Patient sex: F
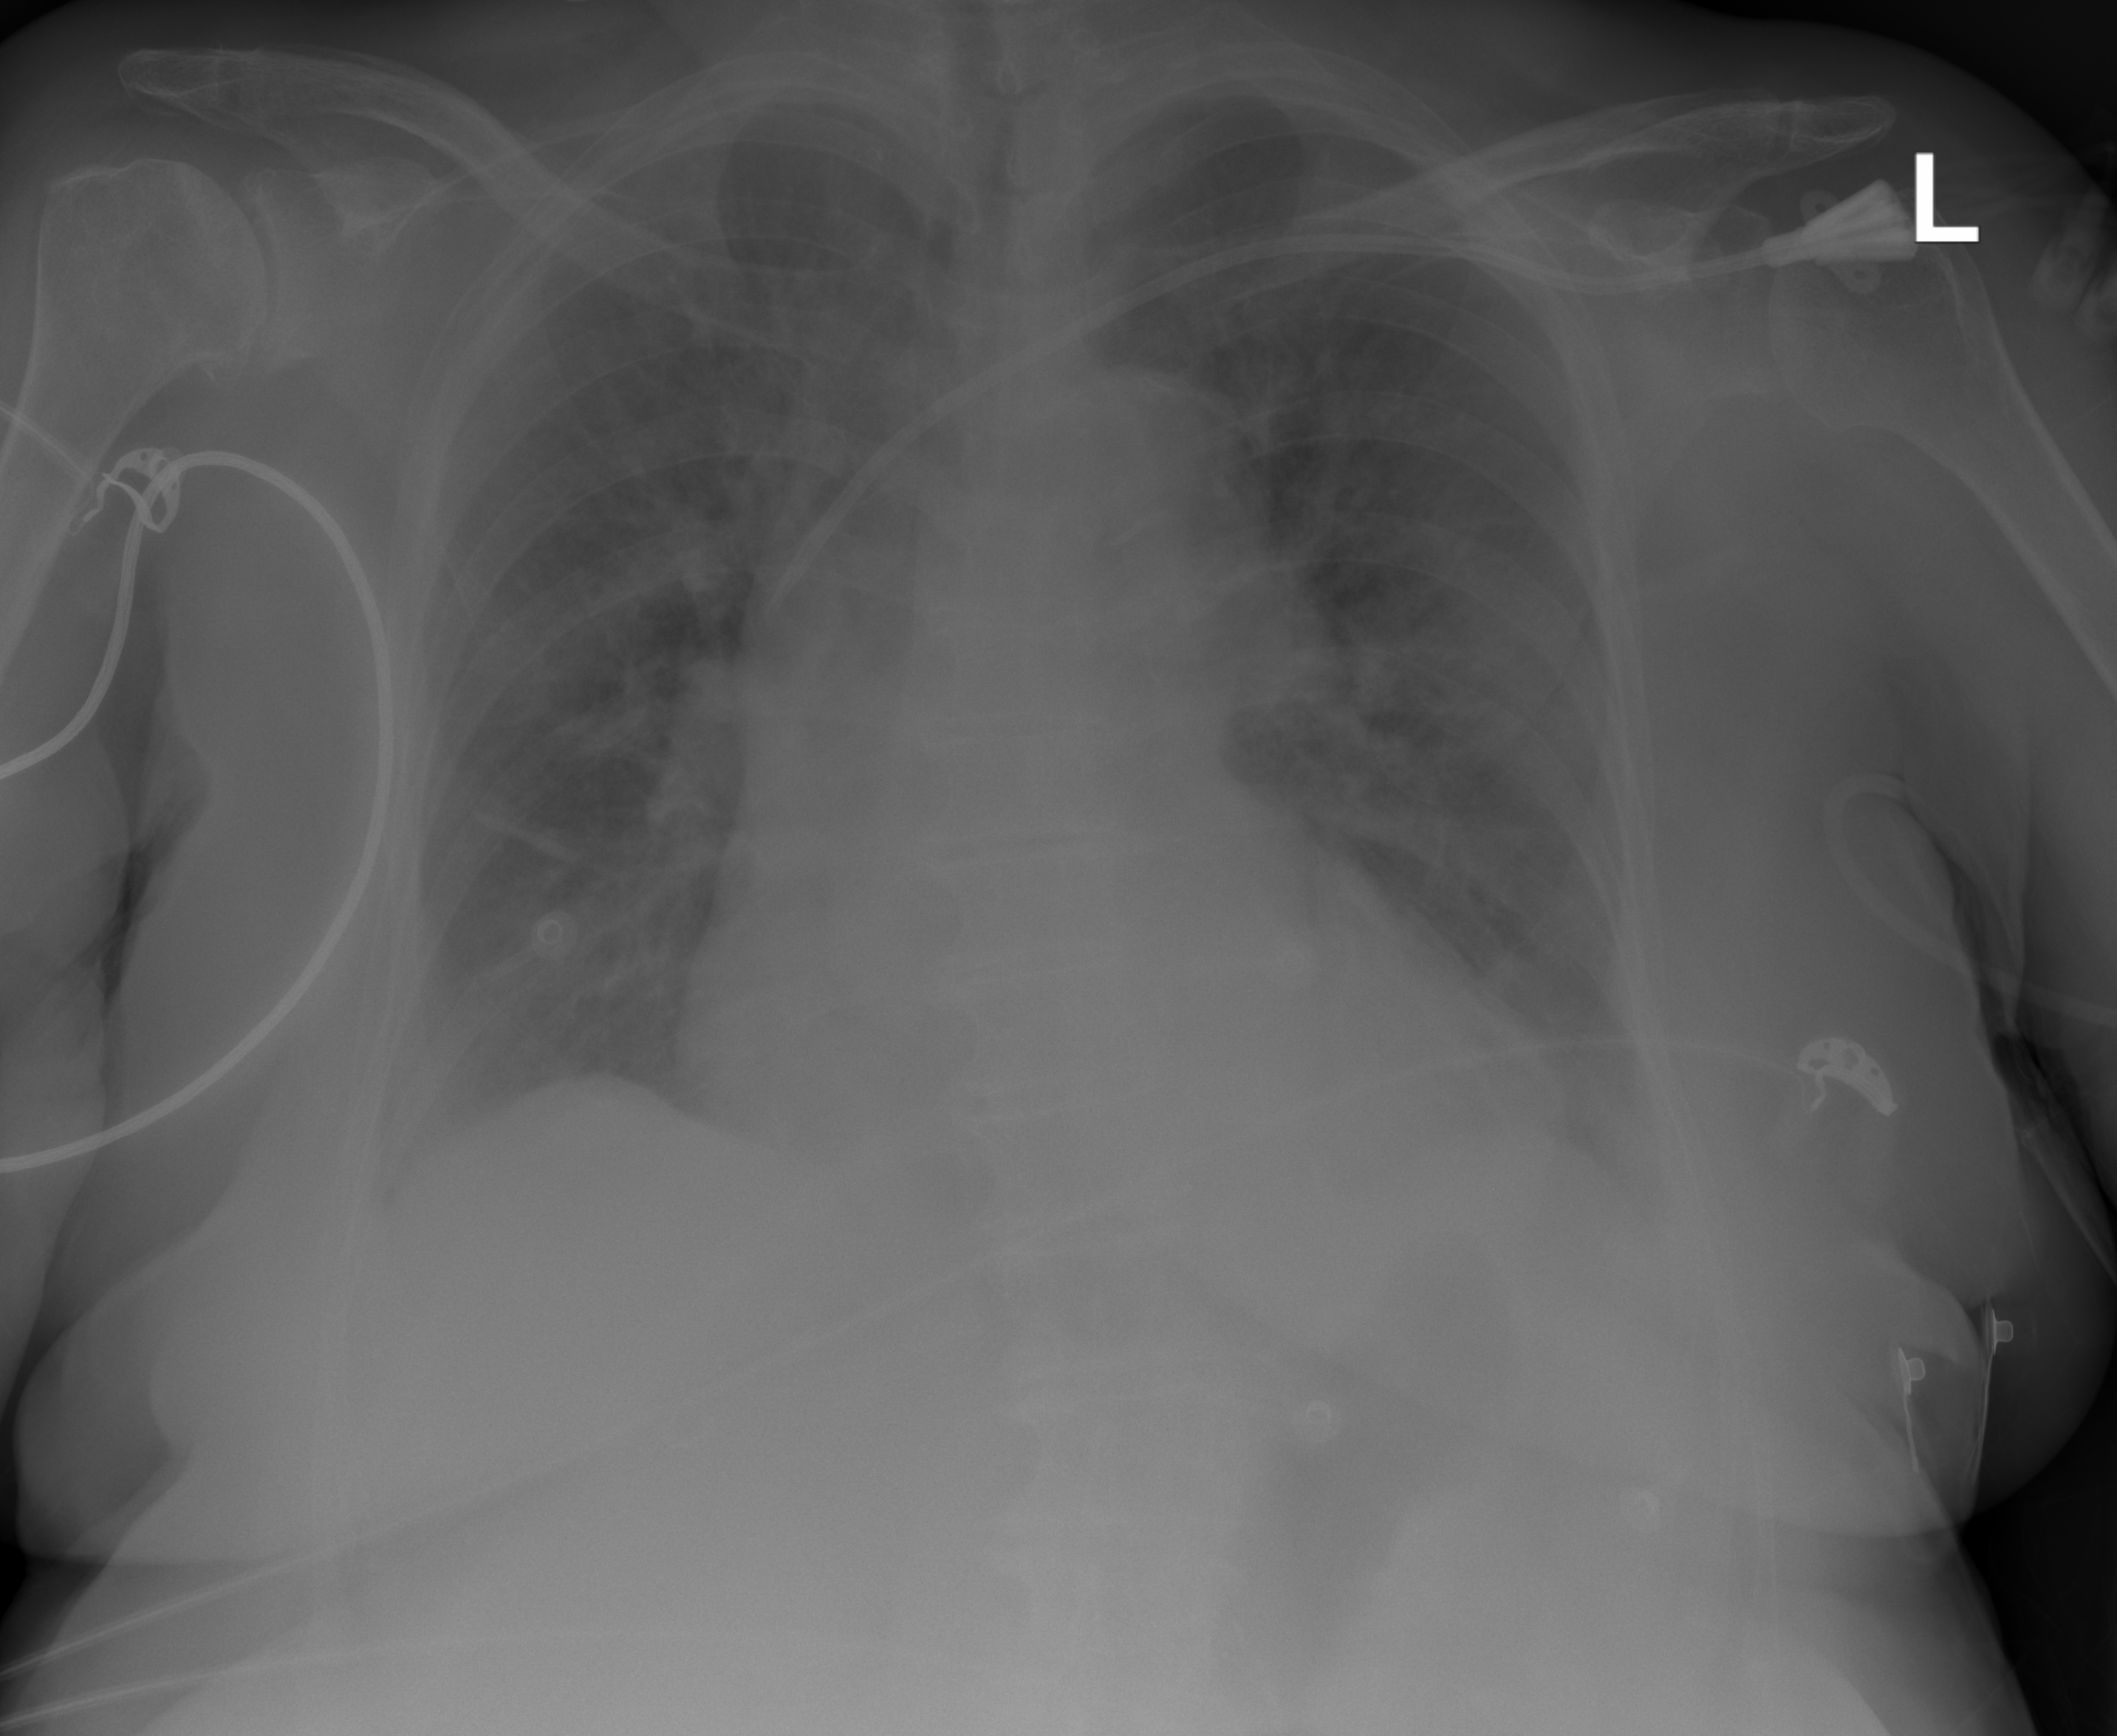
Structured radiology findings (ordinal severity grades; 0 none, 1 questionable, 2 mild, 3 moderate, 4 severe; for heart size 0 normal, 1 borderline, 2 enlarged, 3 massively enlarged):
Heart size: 2
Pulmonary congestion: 2
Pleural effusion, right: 0
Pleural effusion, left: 2
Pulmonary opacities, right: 0
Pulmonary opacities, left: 0
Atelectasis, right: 0
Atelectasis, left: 0